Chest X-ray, AP view. Patient: 61 years old, sex F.
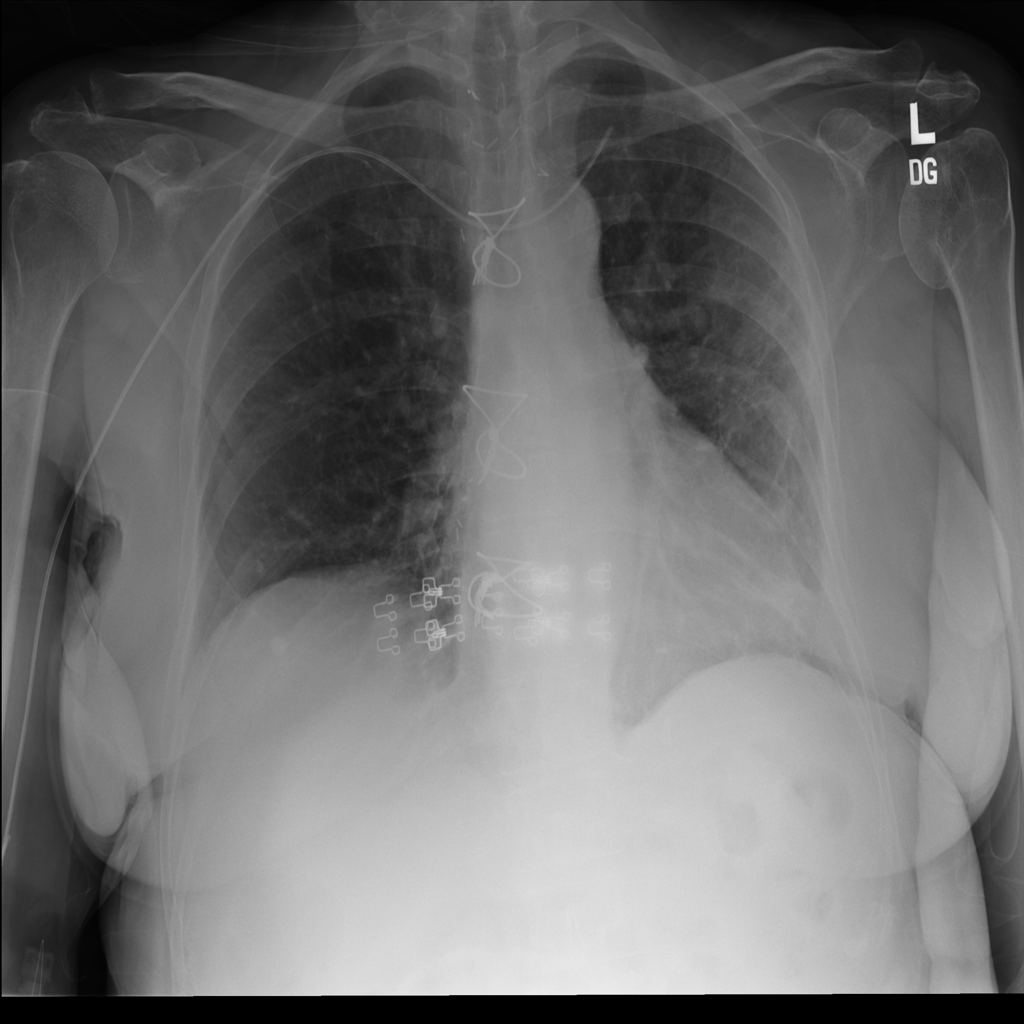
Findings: No Finding